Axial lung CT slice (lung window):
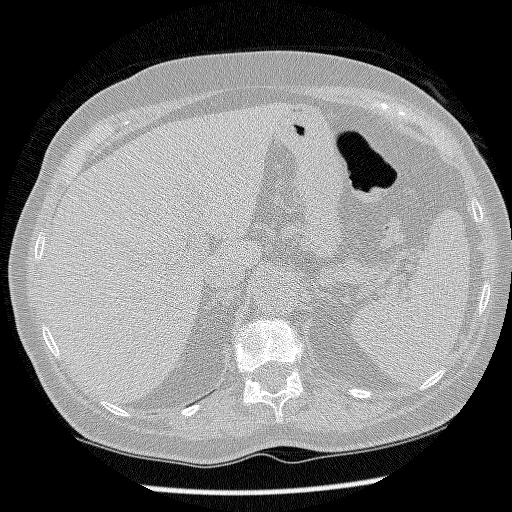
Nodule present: no